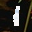
Label: 1